Question: I have the following problems with my stacked bar chart. Some of the labels are mapped on the correct bar.
Can somebody tell me what is wrong?

The code I use:
'''
var jsonDataResult = [{"Key":"08:00","Stack1":11,"Stack2":10,"Stack3":30},{"Key":"08:30","Stack1":23,"Stack2":1,"Stack3":3},{"Key":"09:00","Stack1":3,"Stack2":1,"Stack3":6},{"Key":"09:30","Stack1":5,"Stack2":5,"Stack3":1},{"Key":"10:00","Stack1":8,"Stack2":9,"Stack3":9},{"Key":"10:30","Stack1":0,"Stack2":0,"Stack3":0},{"Key":"11:00","Stack1":0,"Stack2":0,"Stack3":0},{"Key":"11:30","Stack1":0,"Stack2":0,"Stack3":0},{"Key":"12:00","Stack1":0,"Stack2":0,"Stack3":0},{"Key":"12:30","Stack1":0,"Stack2":0,"Stack3":0},{"Key":"13:00","Stack1":0,"Stack2":0,"Stack3":0},{"Key":"13:30","Stack1":0,"Stack2":0,"Stack3":0},{"Key":"14:00","Stack1":0,"Stack2":0,"Stack3":0},{"Key":"14:30","Stack1":0,"Stack2":0,"Stack3":0},{"Key":"15:00","Stack1":0,"Stack2":0,"Stack3":0},{"Key":"15:30","Stack1":0,"Stack2":0,"Stack3":0},{"Key":"16:00","Stack1":0,"Stack2":0,"Stack3":0},{"Key":"16:30","Stack1":0,"Stack2":0,"Stack3":0},{"Key":"17:00","Stack1":0,"Stack2":0,"Stack3":0},{"Key":"17:30","Stack1":0,"Stack2":0,"Stack3":0},{"Key":"18:00","Stack1":0,"Stack2":0,"Stack3":0}]
var n = 3, // number of layers
m = jsonDataResult.length, // number of samples per layer
stack = d3.layout.stack(),
labels = jsonDataResult.map(function (d) { return d.Key; }),
labelsStack = jsonDataResult.map(function (d) { return (d.Stack1 + d.Stack2 + d.Stack3); }),
layers = stack(d3.range(n).map(function (d) {
var a = [];
for (var i = 0; i < m; ++i) {
a[i] = { x: i, y: jsonDataResult[i]['Stack' + (d + 1)] };
}
return a;
})),
yGroupMax = d3.max(layers, function (layer) { return d3.max(layer, function (d) { return d.y; }); }),
yStackMax = d3.max(layers, function (layer) { return d3.max(layer, function (d) { return d.y0 + d.y; }); });
alert(labelsStack);
var margin = { top: 20, right: 10, bottom: 55, left: 0 },
width = 500 - margin.left - margin.right,
height = 400 - margin.top - margin.bottom;
var x = d3.scale.ordinal()
.domain(d3.range(m))
.rangeRoundBands([0, width], .08);
var y = d3.scale.linear()
.domain([0, yStackMax])
.range([height, 0]);
var color = d3.scale.ordinal()
.domain([0, n - 1])
.range(["green", "red", "orange"]);
var xAxis = d3.svg.axis()
.scale(x)
.tickSize(0)
.tickPadding(0, 0, 0, 10)
.tickValues(labels)
.orient("bottom");
var xAxis2 = d3.svg.axis()
.scale(x)
.tickSize(0)
.tickPadding(20, 0, 0, 10)
.tickValues(labelsStack)
.orient("top");
var svg = d3.select("div." + chartToShow).append("svg")
.attr("id", currentSvgChart)
.attr("width", width + margin.left + margin.right)
.attr("height", height + margin.top + margin.bottom)
.append("g")
.attr("transform", "translate(" + margin.left + "," + margin.top + ")");
var layer = svg.selectAll(".layer")
.data(layers)
.enter().append("g")
.attr("class", "layer")
.style("fill", function (d, i) { return color(i); });
var rect = layer.selectAll("rect")
.data(function (d) { return d; })
.enter().append("rect")
.attr("x", function (d) { return x(d.x); })
.attr("y", height)
.transition().duration(1000)
.attr("width", x.rangeBand())
.attr("height", 0);
rect.transition()
.delay(function (d, i) { return i * 10; })
.attr("y", function (d) { return y(d.y0 + d.y); })
.attr("height", function (d) { return y(d.y0) - y(d.y0 + d.y); });
svg.append("g")
.attr("class", "x axis")
.attr("transform", "translate(0," + height + ")")
.call(xAxis)
.selectAll("text")
.style("text-anchor", "end")
.attr("dx", "-.8em")
.attr("dy", ".15em")
.attr("font-family", "verdana")
.attr("font-size", "14px")
.attr("fill", "black")
.attr("x", "-5px")
.attr("transform", function (d) { return "rotate(-90)" });
svg.append("g")
.attr("class", "x axis")
.attr("transform", "translate(0," + height + ")")
.call(xAxis2)
.selectAll("text")
.style("text-anchor", "middle")
.attr("dx", "-0.5em")
.attr("font-family", "verdana")
.attr("font-size", "14px")
.attr("fill", "black")
.attr("x", "0")
.attr("y", function (d) { return -((height / yStackMax) * d) - 5 });
'''
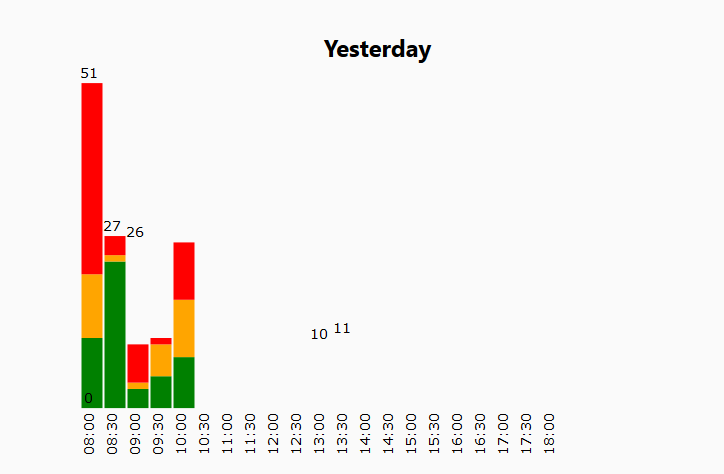
Answer: What you're trying to do doesn't work because you're using the wrong scale/ticks with your second axis. The scale is ordinal, but the tick values are numeric, hence you're getting incorrect 'x' positions.
It's much easier if you don't (ab)use an axis to do this. All you have to do is append text elements as follows.
'''
svg.append("g").selectAll("text")
.data(jsonDataResult).enter()
.append("text")
.attr("dx", "0.1em")
.attr("dy", "-0.5em")
.attr("x", function(d) { return x(d.Key); })
.attr("y", function(d) { return y(d.Stack1 + d.Stack2 + d.Stack3); })
.text(function(d) { return (d.Stack1 + d.Stack2 + d.Stack3); });
'''